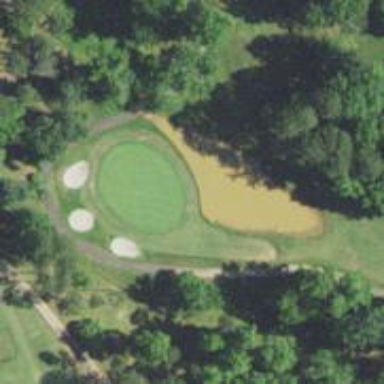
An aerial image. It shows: Grassy area designated as golf fairway.